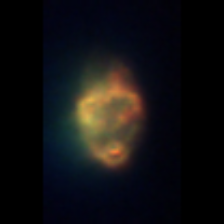
Taxon: Ciliates
Group: Other